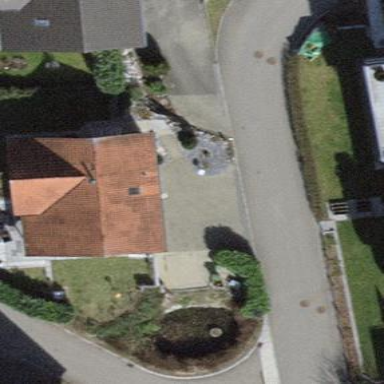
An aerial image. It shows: Detached building with gabled roof.